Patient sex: M
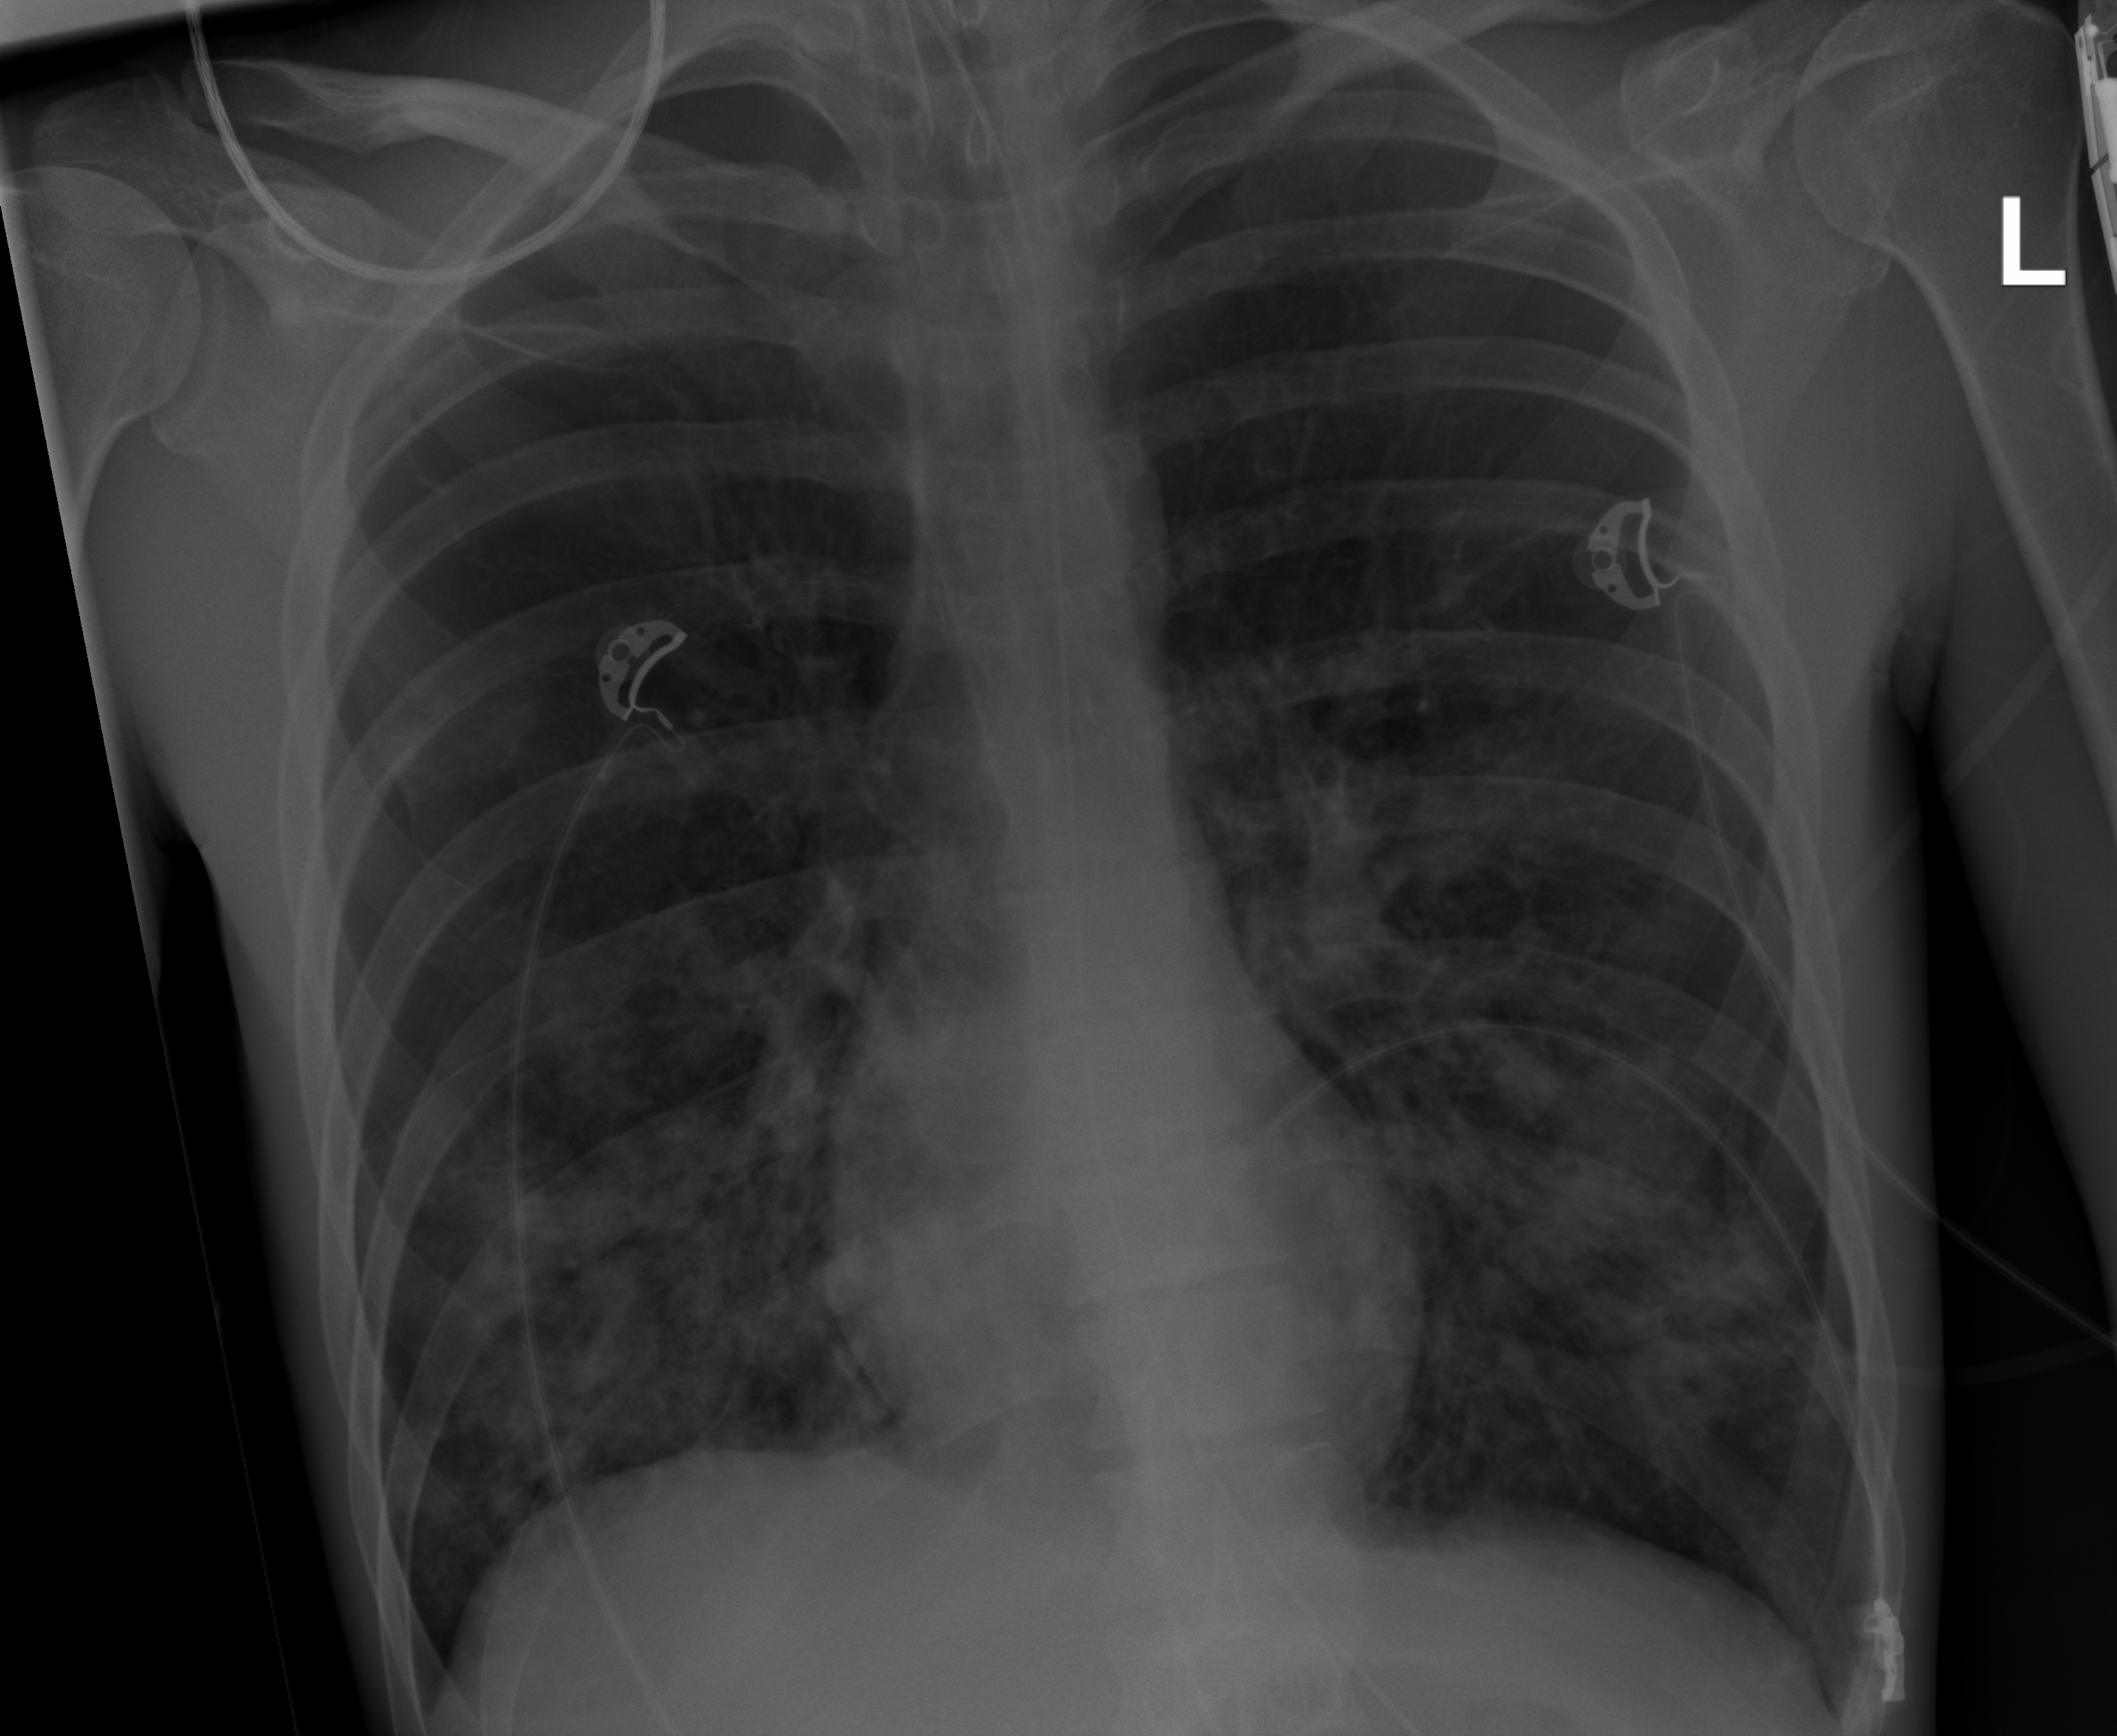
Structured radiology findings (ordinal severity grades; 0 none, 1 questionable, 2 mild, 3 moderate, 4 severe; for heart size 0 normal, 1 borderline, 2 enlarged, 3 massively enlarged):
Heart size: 0
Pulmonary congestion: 0
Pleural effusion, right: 0
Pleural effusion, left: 0
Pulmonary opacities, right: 3
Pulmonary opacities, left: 3
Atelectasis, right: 3
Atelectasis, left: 3